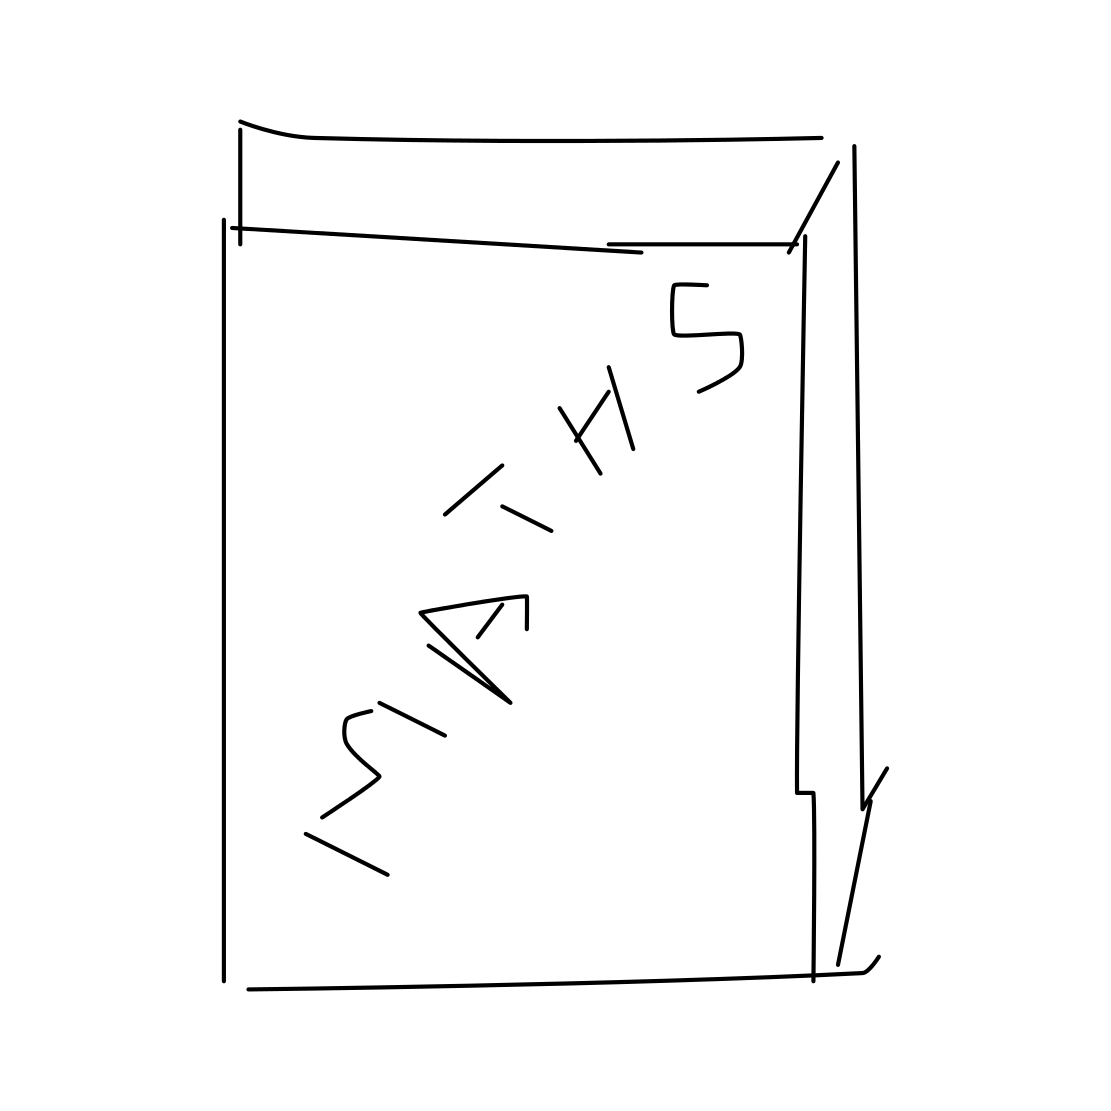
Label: book